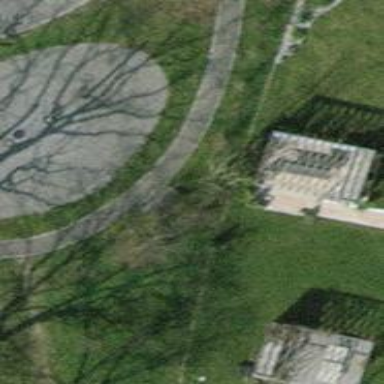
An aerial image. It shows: Brown bench.